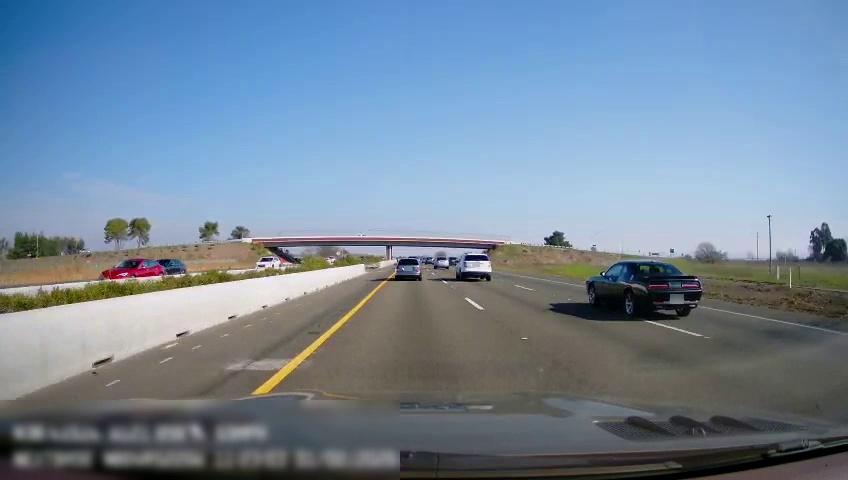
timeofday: Day
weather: Sunny
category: Drivable Space
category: Vehicles | SUV
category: Vehicles | Car
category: Vehicles | Car
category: Vehicles | Car
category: Vehicles | Car
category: Vehicles | SUV
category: Vehicles | SUV
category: Lanes | Current Lane
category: Lanes | Current Lane
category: Lanes | Alternate Lane
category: Lanes | Alternate Lane